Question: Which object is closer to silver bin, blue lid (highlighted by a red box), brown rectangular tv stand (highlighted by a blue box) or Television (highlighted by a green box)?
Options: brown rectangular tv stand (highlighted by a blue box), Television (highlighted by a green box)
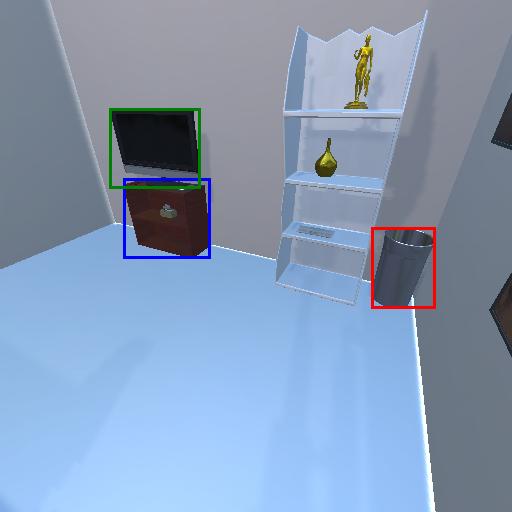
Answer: brown rectangular tv stand (highlighted by a blue box)